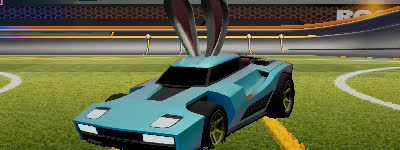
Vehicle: breakout